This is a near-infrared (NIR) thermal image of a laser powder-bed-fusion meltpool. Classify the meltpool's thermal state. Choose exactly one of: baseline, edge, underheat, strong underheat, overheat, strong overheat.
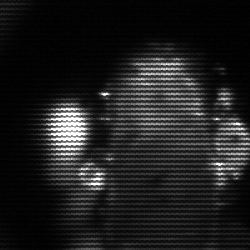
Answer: strong underheat